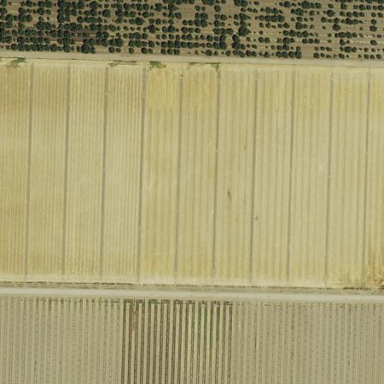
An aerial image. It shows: Orchard.